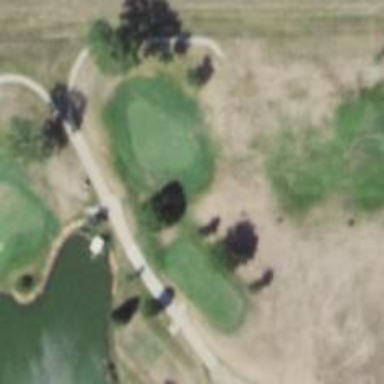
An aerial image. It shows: View of golf hole.